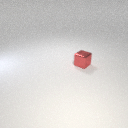
small red metal cube